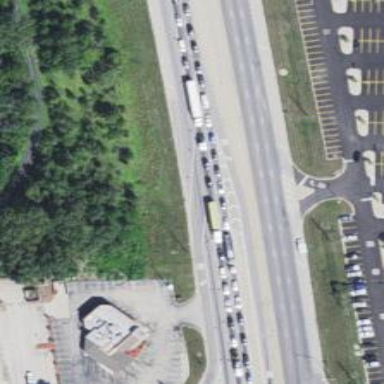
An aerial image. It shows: This image shows trunk highway that functions as expressway.